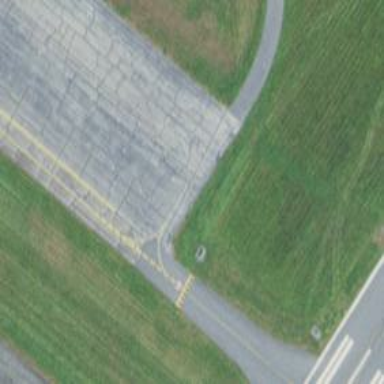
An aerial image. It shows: Asphalt taxiway in the airport.